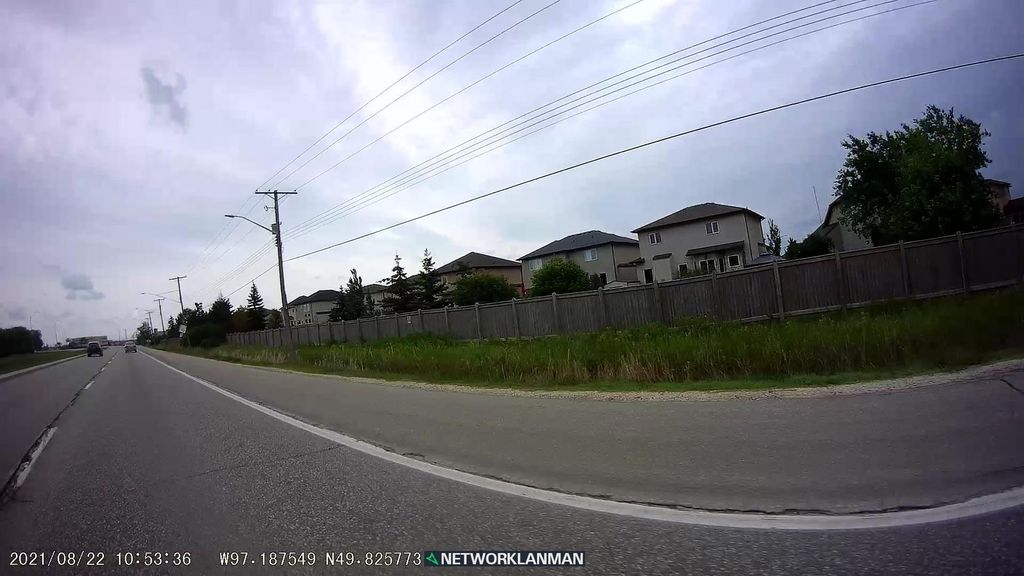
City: winnipeg